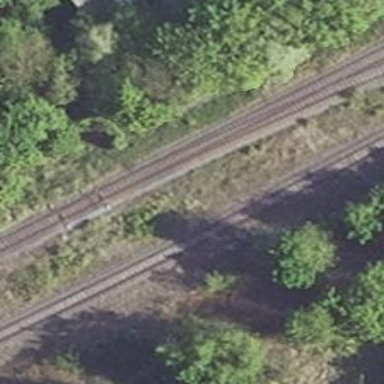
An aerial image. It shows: Railway switch.